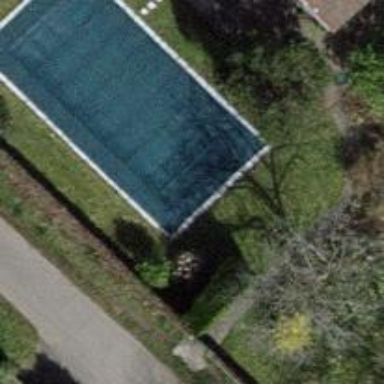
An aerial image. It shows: Swimming pool located in leisure land.